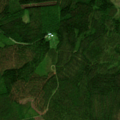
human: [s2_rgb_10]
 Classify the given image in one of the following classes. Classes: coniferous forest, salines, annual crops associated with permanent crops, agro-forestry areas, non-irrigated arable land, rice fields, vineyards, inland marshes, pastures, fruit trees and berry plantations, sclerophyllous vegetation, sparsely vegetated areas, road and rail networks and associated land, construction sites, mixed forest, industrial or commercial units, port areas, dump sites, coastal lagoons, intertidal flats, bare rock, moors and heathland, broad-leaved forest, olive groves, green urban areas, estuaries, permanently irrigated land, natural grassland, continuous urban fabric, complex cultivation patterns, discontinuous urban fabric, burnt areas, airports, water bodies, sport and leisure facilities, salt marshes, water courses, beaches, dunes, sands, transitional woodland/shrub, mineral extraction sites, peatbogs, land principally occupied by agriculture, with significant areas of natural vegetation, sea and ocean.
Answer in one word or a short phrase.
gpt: coniferous forest, mixed forest